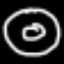
Label: donut